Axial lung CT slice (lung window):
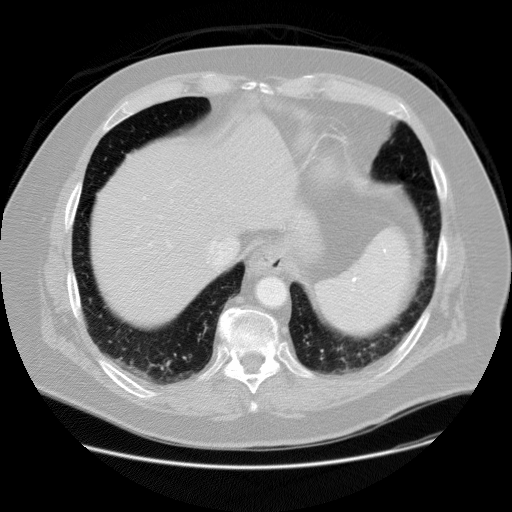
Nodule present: no